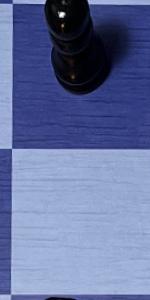
Label: Empty